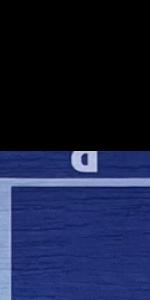
Label: Empty